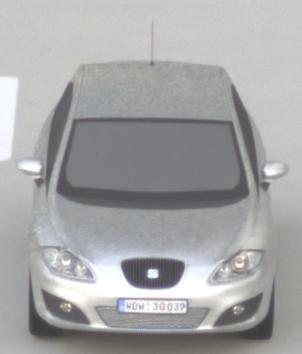
Make: SEAT
Model: Leon 1.4
Detailed model: Leon (1P)
Model produced from: 2009/04
Model produced until: 2010/08
Doors: 5
Color: white
Road condition: dry road
Daytime: sunrise or sunset
Contrast: medium contrast